Field crop: maize
Growth stage: 1
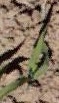
Species: maize